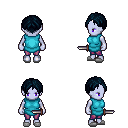
a pixel art fantasy rpg character, female body template, dark elf, purple skin, teal tunic, magenta pants, raven parted hairstyle, white slippers, dagger, four views (front, back, left, right), 2x2 character sprite sheet, small pixel art, hard edges, no anti-aliasing